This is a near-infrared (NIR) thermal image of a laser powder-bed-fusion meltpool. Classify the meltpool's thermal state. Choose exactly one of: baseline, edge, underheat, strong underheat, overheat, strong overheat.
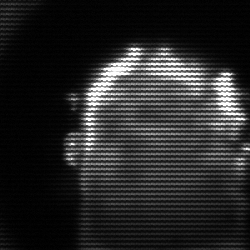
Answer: baseline